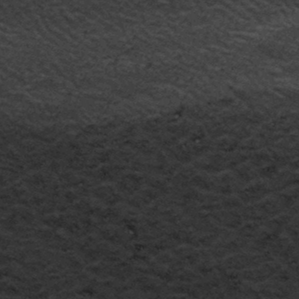
Label: frost